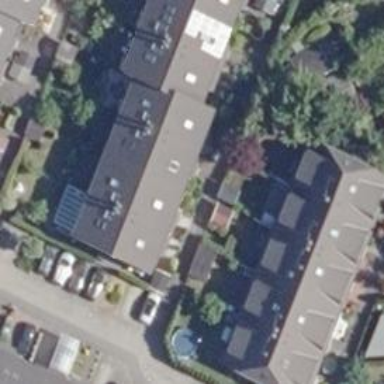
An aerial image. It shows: Terrace building.